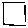
Label: square